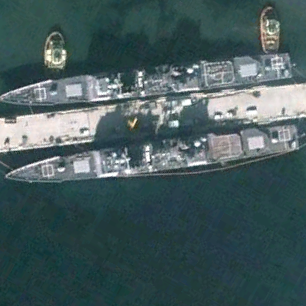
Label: cruiser